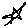
Label: star